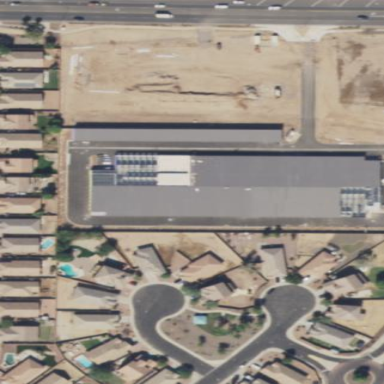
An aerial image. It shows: Storage rental shop.